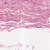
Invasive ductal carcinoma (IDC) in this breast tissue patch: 0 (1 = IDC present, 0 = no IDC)